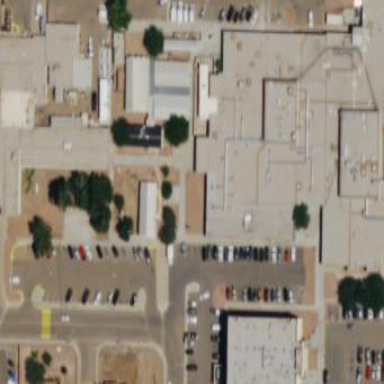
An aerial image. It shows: Healthcare facility identified as hospital.